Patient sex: F
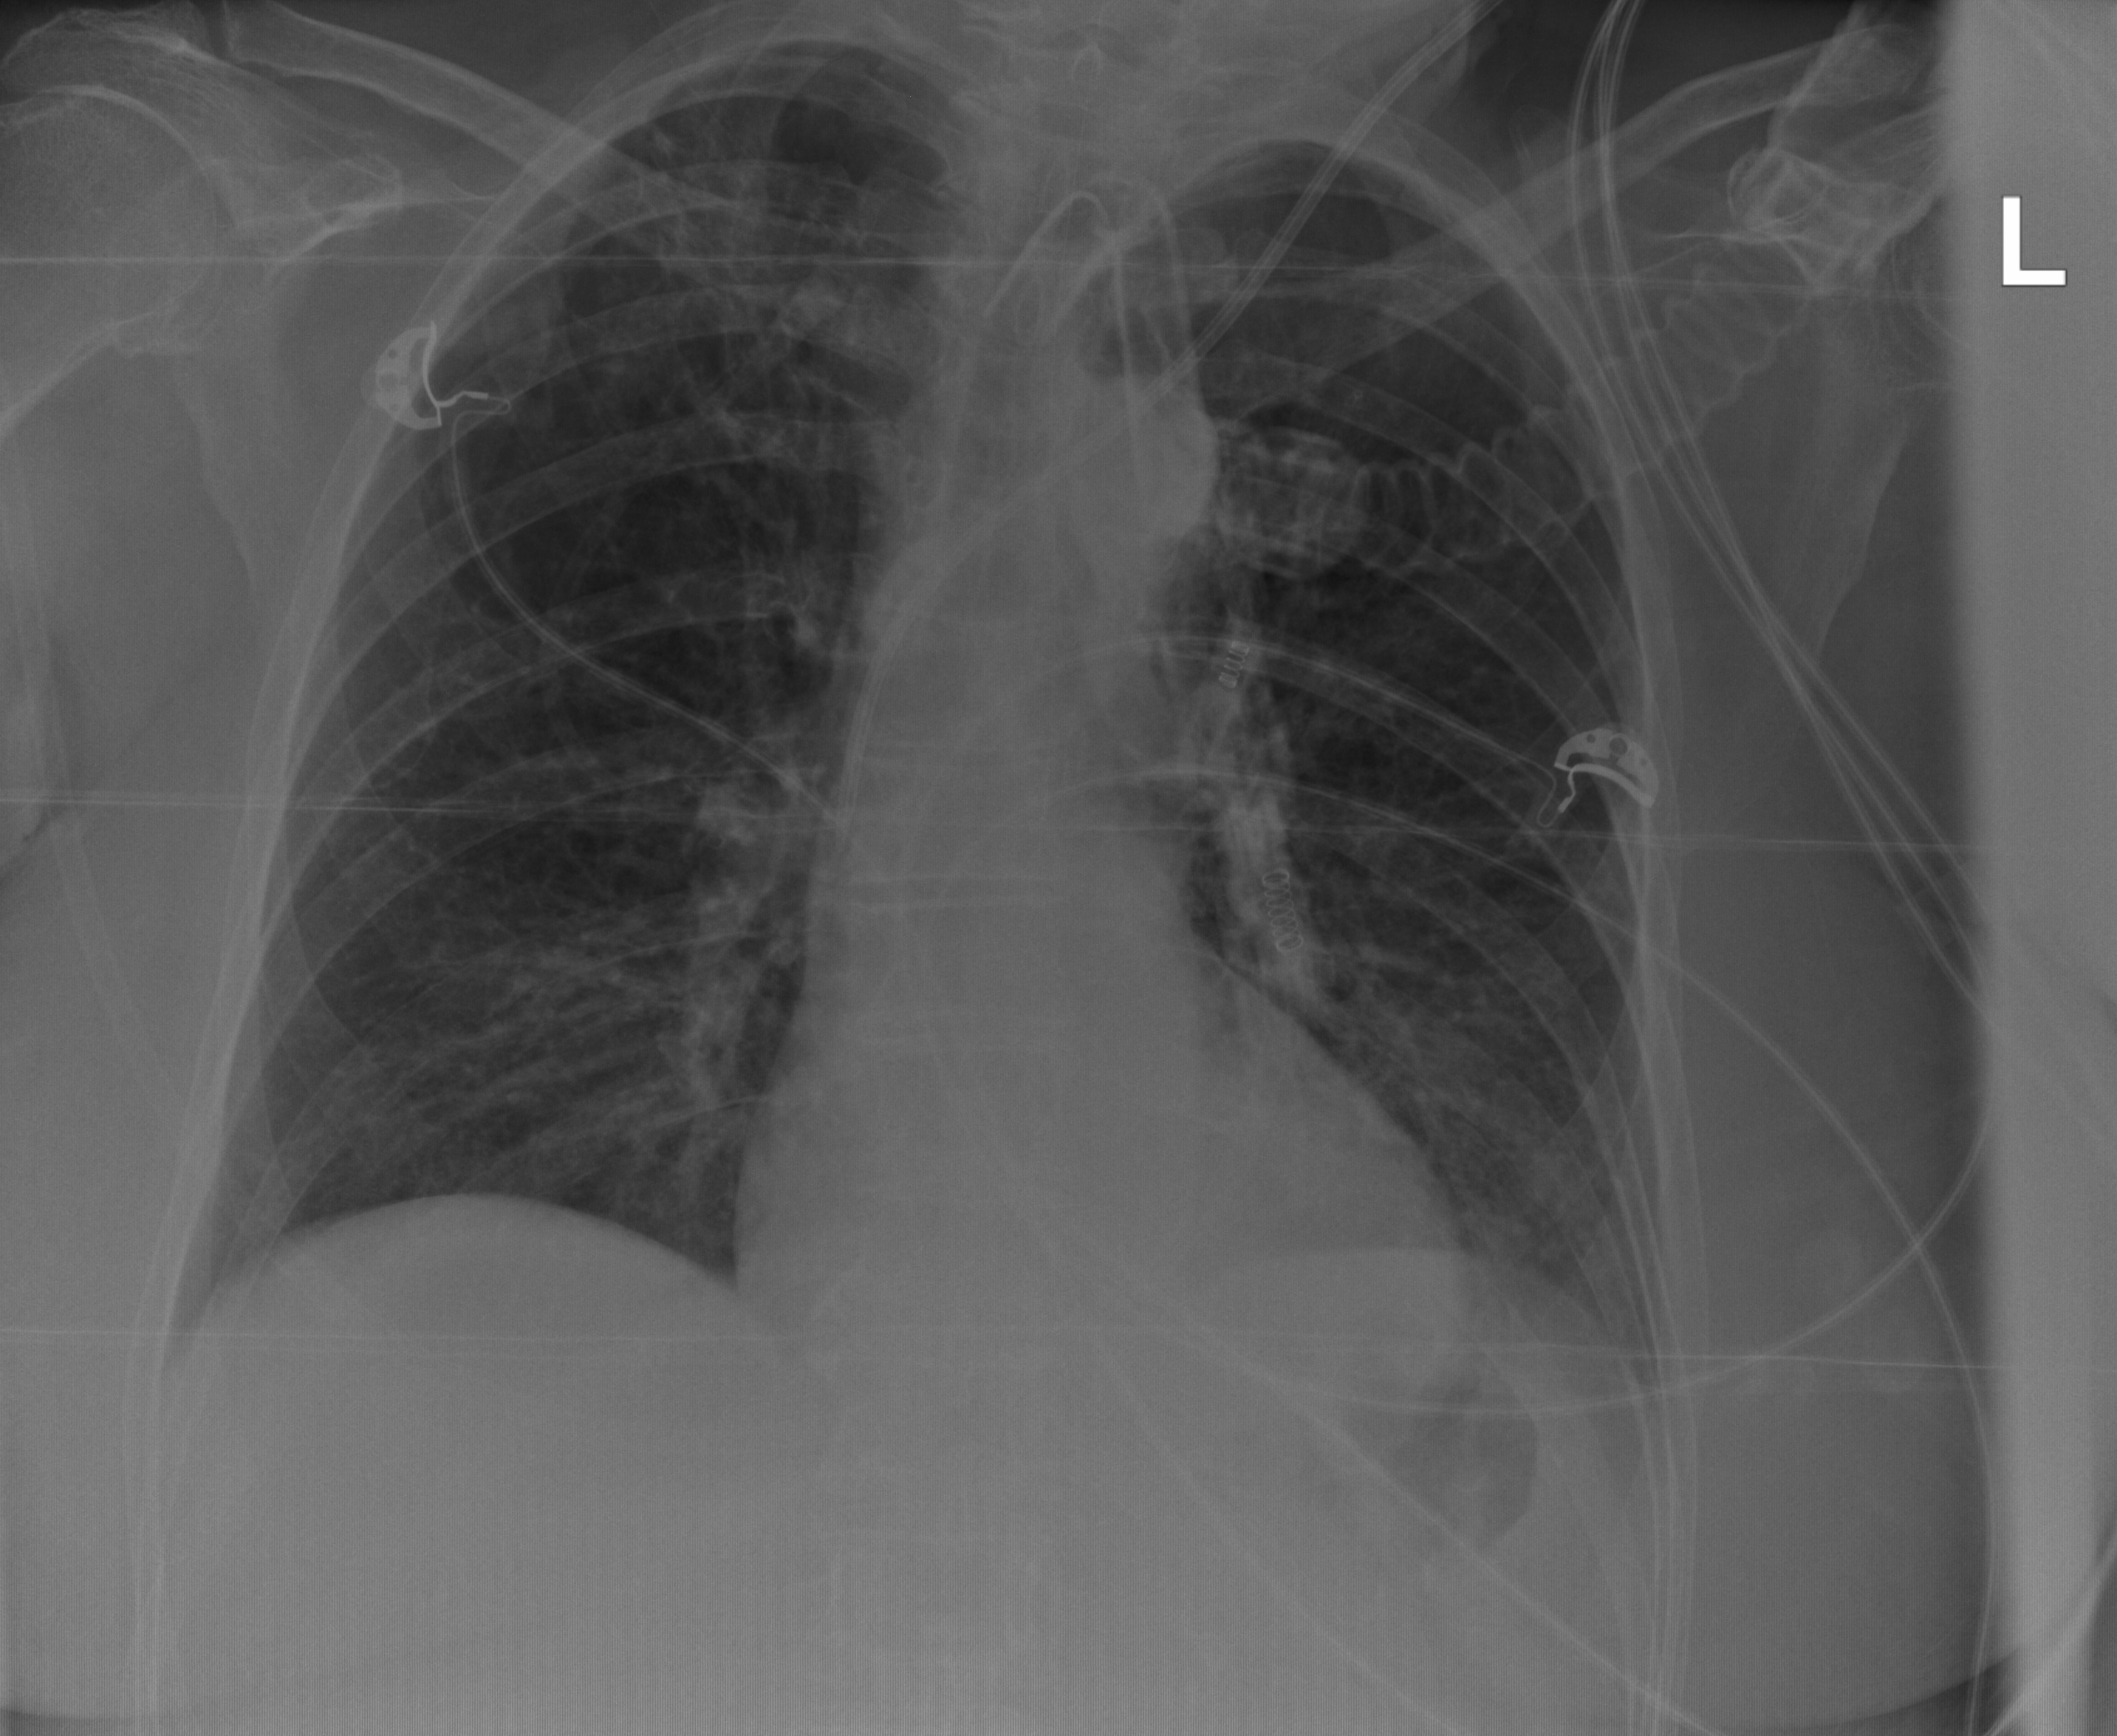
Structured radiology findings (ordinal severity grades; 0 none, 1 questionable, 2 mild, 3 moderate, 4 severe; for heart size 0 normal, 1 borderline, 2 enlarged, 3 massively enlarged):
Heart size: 0
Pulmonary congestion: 1
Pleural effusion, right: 0
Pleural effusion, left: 1
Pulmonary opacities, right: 0
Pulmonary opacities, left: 0
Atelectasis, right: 2
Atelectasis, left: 1